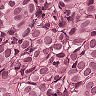
Metastatic tissue present: yes